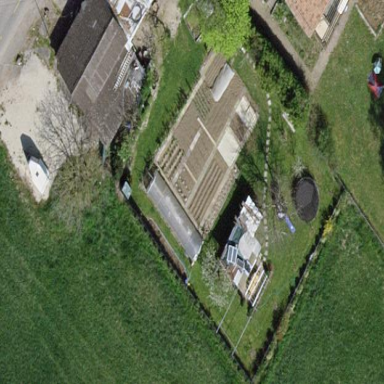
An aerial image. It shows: Garden area designated for leisure land.